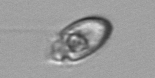
Label: Amphidinium